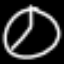
Label: clock